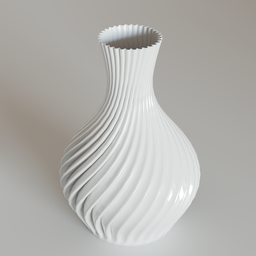
Label: decoration